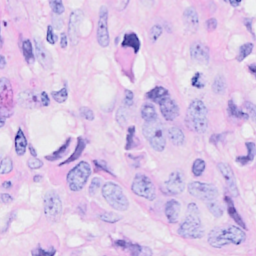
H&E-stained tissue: Breast